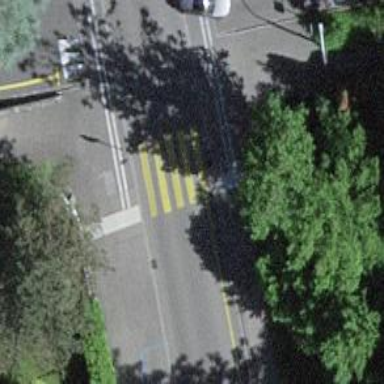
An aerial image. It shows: Uncontrolled zebra crossing on the road.